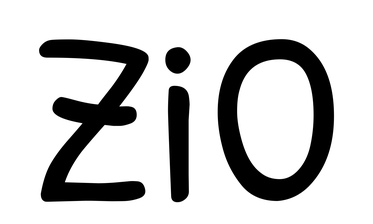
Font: PatrickHand-Regular